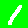
Digit: 1